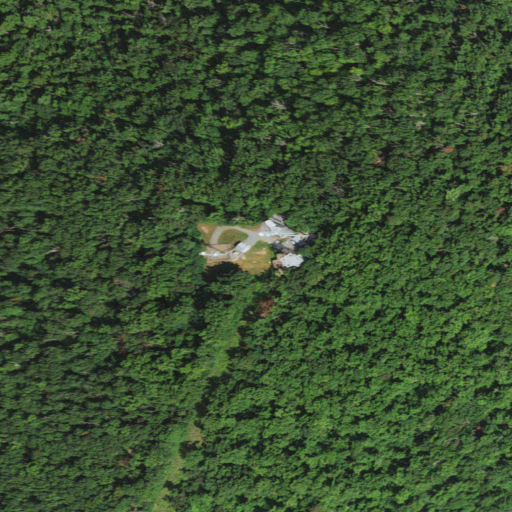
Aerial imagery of mountain in Virginia named Heard Mountain containing deciduous forest and open development